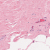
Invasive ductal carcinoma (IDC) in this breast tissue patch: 0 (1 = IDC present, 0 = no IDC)